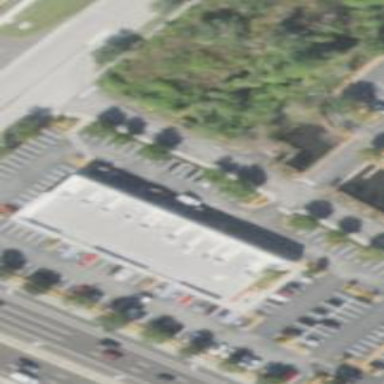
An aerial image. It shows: Retail building.